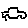
Label: car